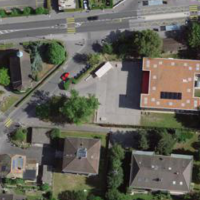
EUNIS habitat code: 55
Species observed at this site:
Cardamine pratensis